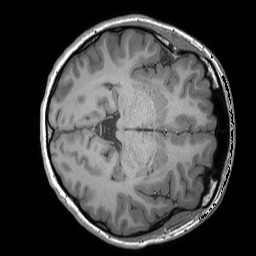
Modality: T1w
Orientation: axial
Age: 20
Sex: female
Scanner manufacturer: siemens
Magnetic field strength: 3 T
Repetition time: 1.9 s
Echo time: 0.00252 s